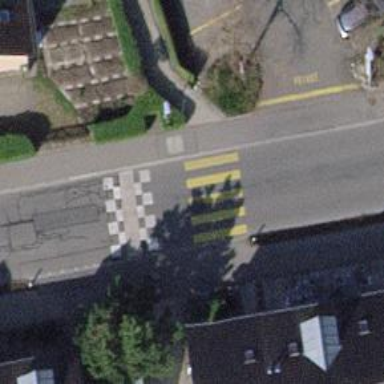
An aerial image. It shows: Zebra crossing on the road.